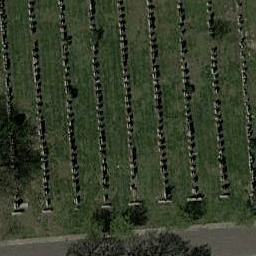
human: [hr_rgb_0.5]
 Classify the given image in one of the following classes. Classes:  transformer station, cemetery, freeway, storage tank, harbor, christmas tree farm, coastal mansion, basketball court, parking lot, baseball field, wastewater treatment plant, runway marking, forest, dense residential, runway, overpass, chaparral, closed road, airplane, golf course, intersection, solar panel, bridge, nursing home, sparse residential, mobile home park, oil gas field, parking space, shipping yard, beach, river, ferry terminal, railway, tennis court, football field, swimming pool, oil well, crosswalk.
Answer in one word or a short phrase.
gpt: cemetery